Field crop: maize
Growth stage: 2
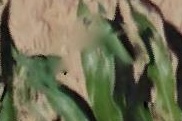
Species: maize